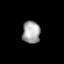
Tissue: skin
Cell type: Epithelial cells
Senescence score: 0.2306
Nuclear area (px): 392
Mean DAPI intensity: 164.163